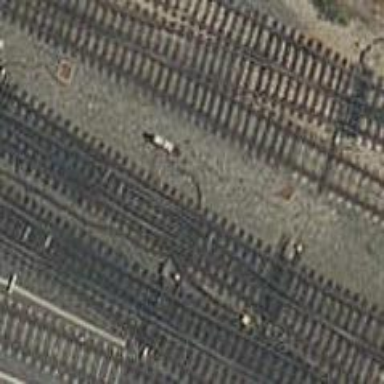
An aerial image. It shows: Railway track with contact lines for electrification.